Question: I know that I can stack elements in separate layers by creating new stacking contexts with relative/absolute positioning (<URL>
However I was under the impression that by default an element further down in the html will be painted above previous elements.
Apparently, this is so for the element's background, but I just noticed that text works differently.
So with simple markup like:
'''
<div class="div1">text1</div>
<div class="div2">text2</div>
'''
The background of the 2nd div will be above the first, but the text overlaps.
'''
.div1,
.div2 {
width: 200px;
height: 150px;
overflow: hidden;
color: white;
}
.div1 {
background: maroon;
}
.div2 {
background: green;
margin: -100px 0 0 100px;
}
'''
'''
<div class="div1"></div>
<div class="div2"></div>
<hr />
<div class="div1">Lorem Ipsum is simply dummy text of the printing and typesetting industry. Lorem Ipsum has been the industry's standard dummy text ever since the 1500s, when an unknown printer took a galley of type and scrambled it to make a type specimen book. It has
survived not only five centuries, but also the leap into electronic typesetting, remaining essentially unchanged. It was popularised in the 1960s with the release of Letraset sheets containing Lorem Ipsum passages, and more recently with desktop publishing
software like Aldus PageMaker including versions of Lorem Ipsum.</div>
<div class="div2">Lorem Ipsum is simply dummy text of the printing and typesetting industry. Lorem Ipsum has been the industry's standard dummy text ever since the 1500s, when an unknown printer took a galley of type and scrambled it to make a type specimen book. It has
survived not only five centuries, but also the leap into electronic typesetting, remaining essentially unchanged. It was popularised in the 1960s with the release of Letraset sheets containing Lorem Ipsum passages, and more recently with desktop publishing
software like Aldus PageMaker including versions of Lorem Ipsum.</div>
'''
<URL>

Must I create a new stacking context to prevent the text overlapping here?
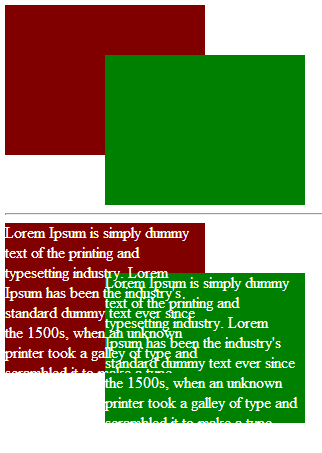
Answer: > Why does text on the same layer overlap - even when it has an opaque background?
The <URL>:
> Within each stacking context, the following layers are painted in back-to-front order:
1. the background and borders of the element forming the stacking context.
2. the child stacking contexts with negative stack levels (most negative first).
3. the in-flow, non-inline-level, non-positioned descendants.
4. the non-positioned floats.
5. the in-flow, inline-level, non-positioned descendants, including inline tables and inline blocks.
6. the child stacking contexts with stack level 0 and the positioned descendants with stack level 0.
7. the child stacking contexts with positive stack levels (least positive first).
The backgrounds and the text are considered separately in the painting order: the backgrounds are represented by #3, and the text is represented by #5. The second element appears later in the source, so it is painted over the first, but the text still needs to be painted over the backgrounds, because the two elements are participating in the same stacking context.
> Must I create a new stacking context to prevent the text overlapping here?
Yes, the best way to deal with this is by positioning the elements or by having them establish their own stacking contexts. A stacking context is always self-contained, so having each element establish its own stacking context will always ensure that the backgrounds and text of the two elements don't overlap one another.